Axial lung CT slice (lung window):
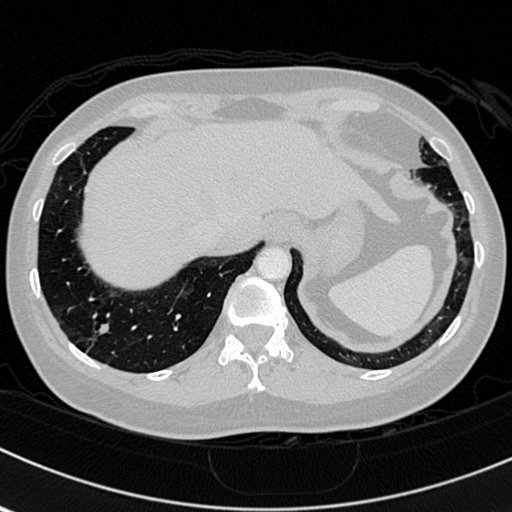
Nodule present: no